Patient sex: M
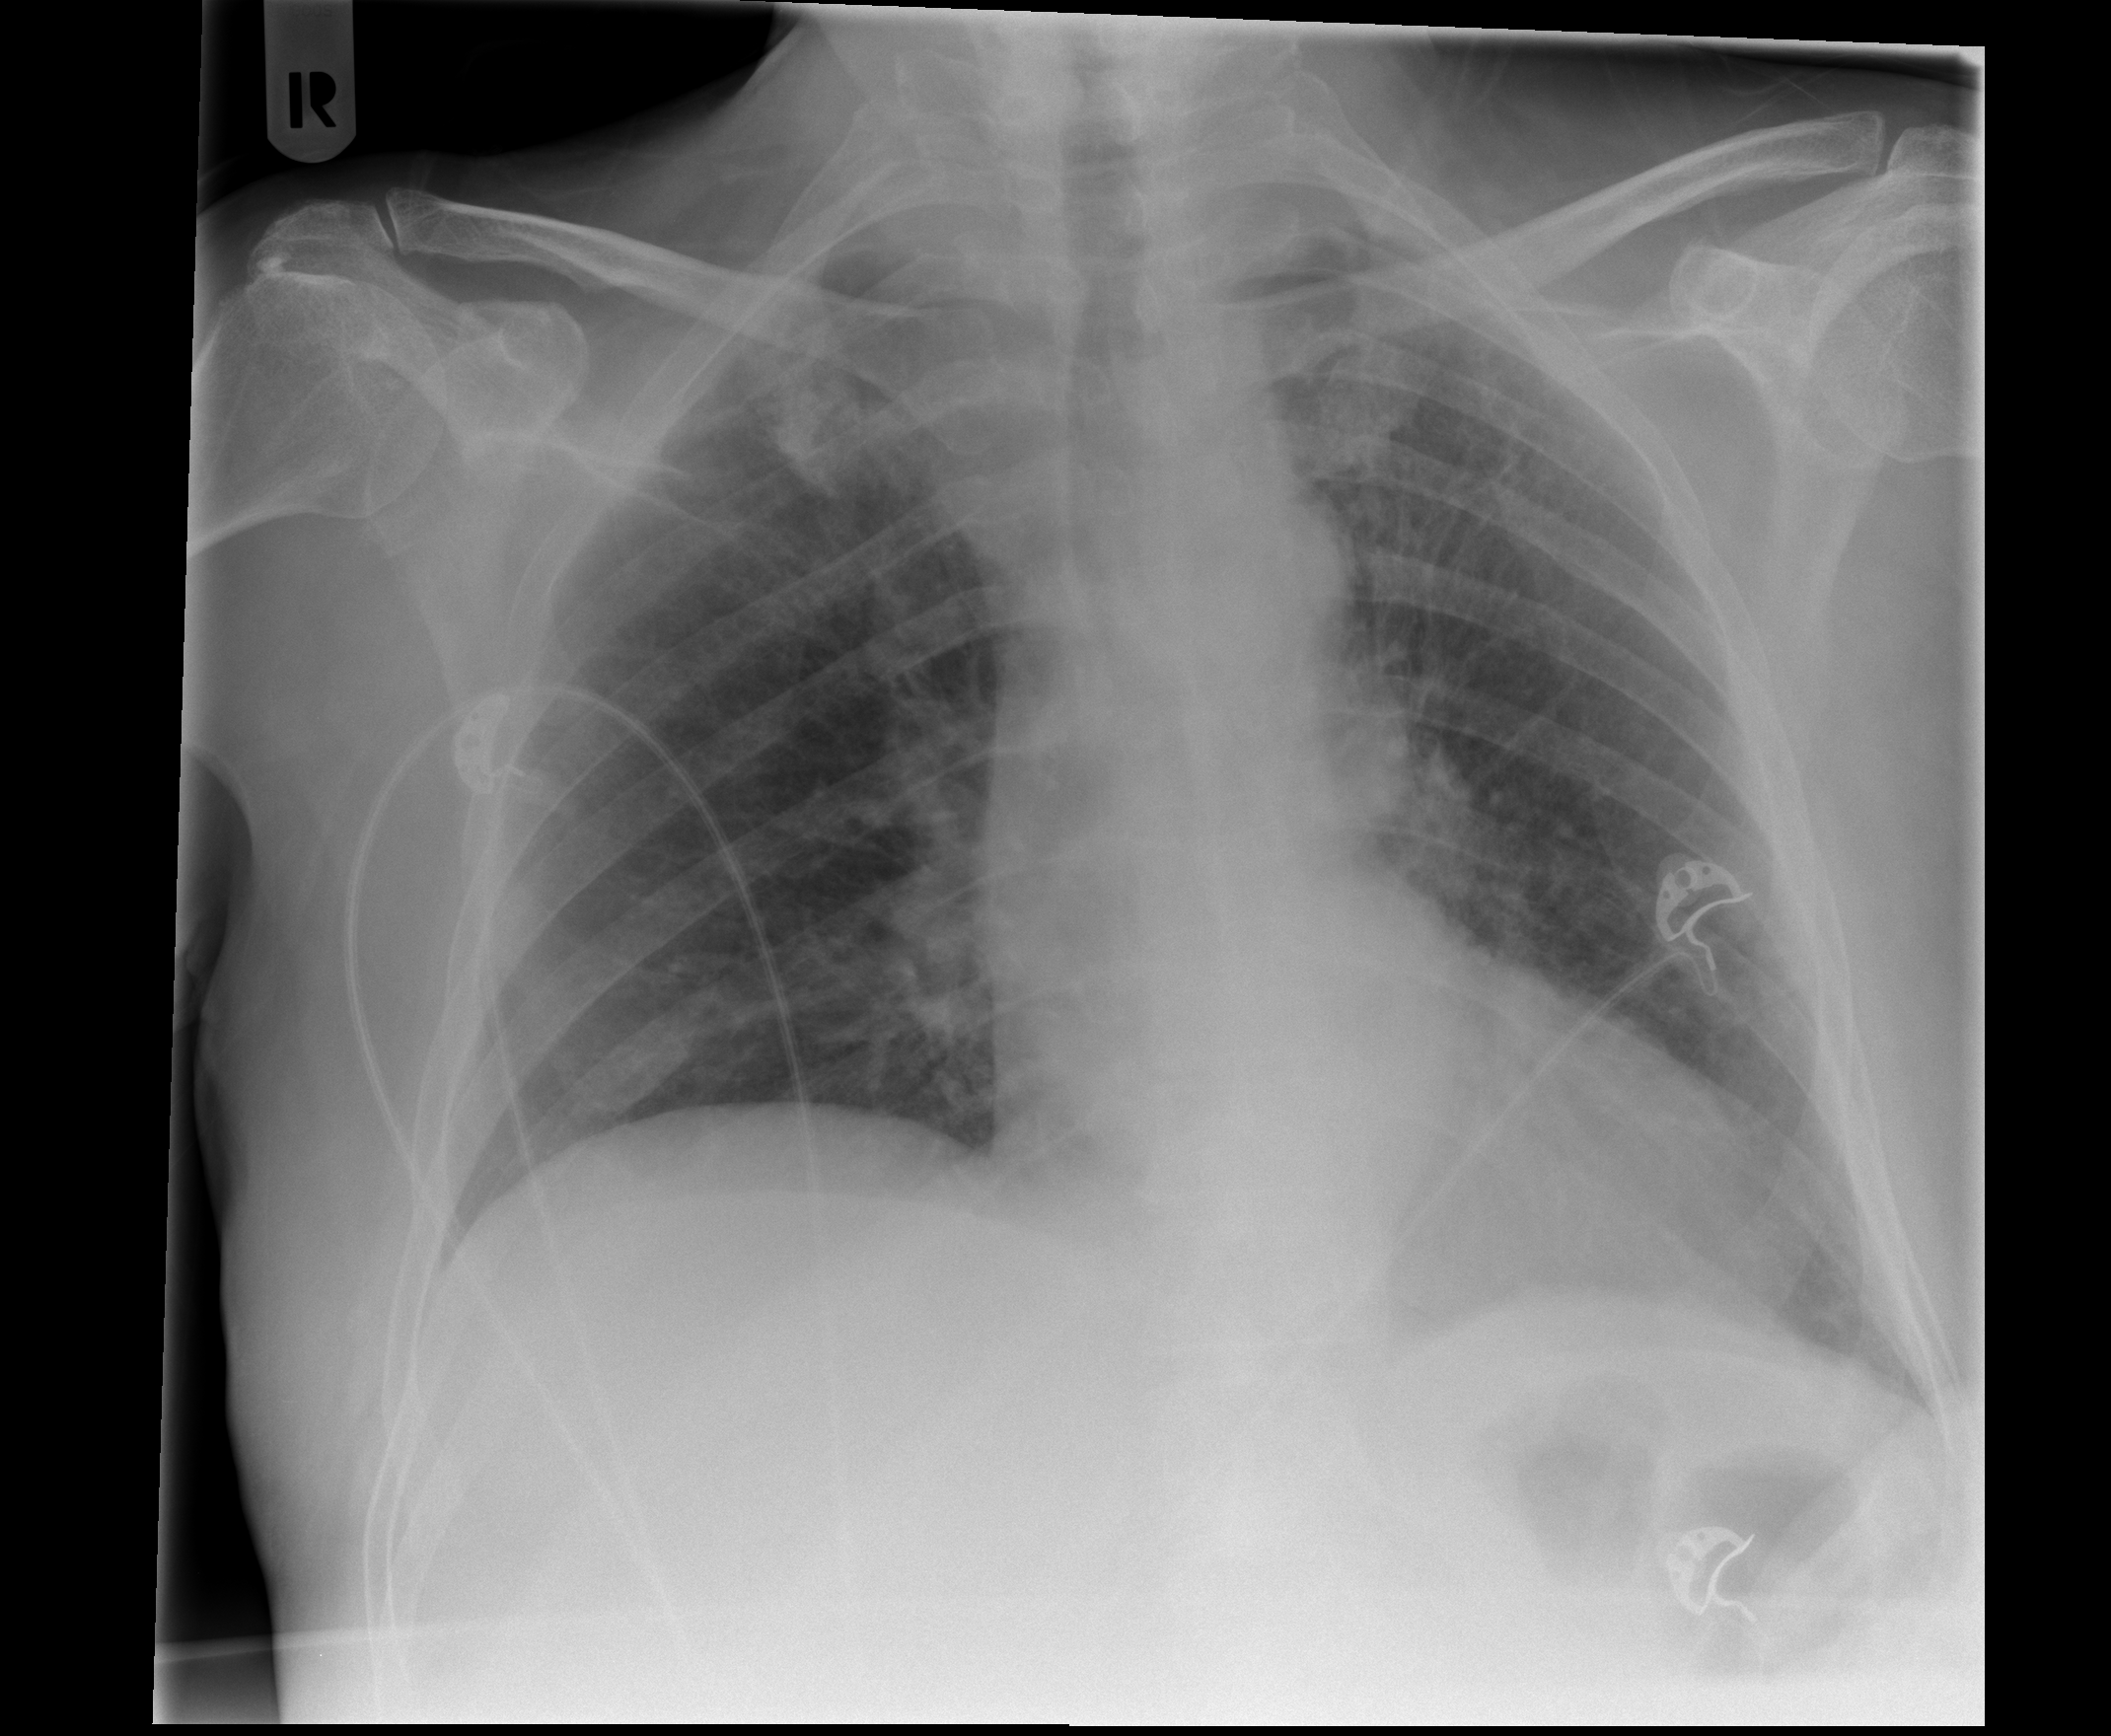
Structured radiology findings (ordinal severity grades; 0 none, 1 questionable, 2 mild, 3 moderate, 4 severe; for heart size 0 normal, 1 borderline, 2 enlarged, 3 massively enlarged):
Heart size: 2
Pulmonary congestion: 2
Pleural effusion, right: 0
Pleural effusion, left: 0
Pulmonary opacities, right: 1
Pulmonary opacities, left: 1
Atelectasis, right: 0
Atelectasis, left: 0